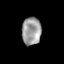
Tissue: skin
Cell type: Others
Senescence score: 0.7087
Nuclear area (px): 532
Mean DAPI intensity: 153.615